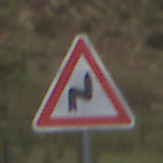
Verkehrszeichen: DoppelkurveRechts
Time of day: Midday
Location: Outdoor (Nature)
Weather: PartlyCloudy
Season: Autumn
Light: Natural